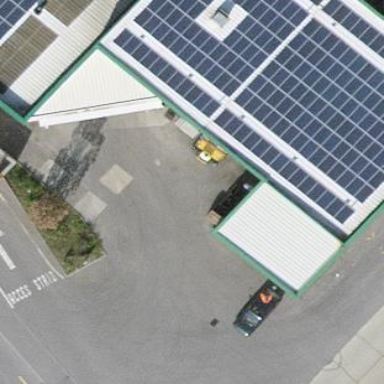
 consisting of solar photovoltaic panels."